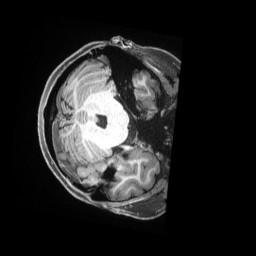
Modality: T1w
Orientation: axial
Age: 25
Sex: female
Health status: ill
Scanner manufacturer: siemens
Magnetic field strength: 3 T
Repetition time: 2.5 s
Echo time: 0.00181 s